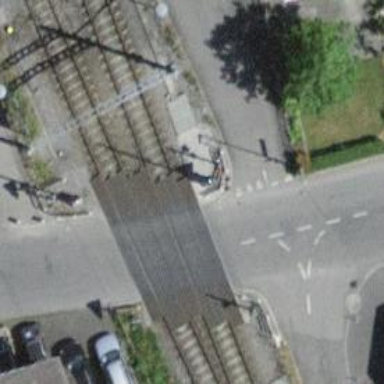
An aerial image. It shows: Level crossing on the railway with lights and full barrier.